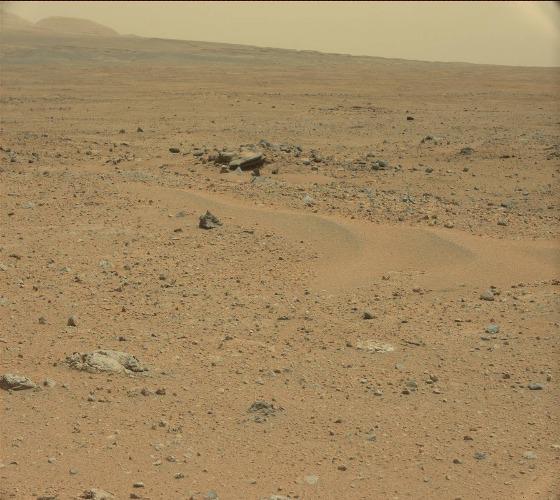
Terrain classes present: Gravel / Sand / Soil, Rock, Sky / Distant Mountains